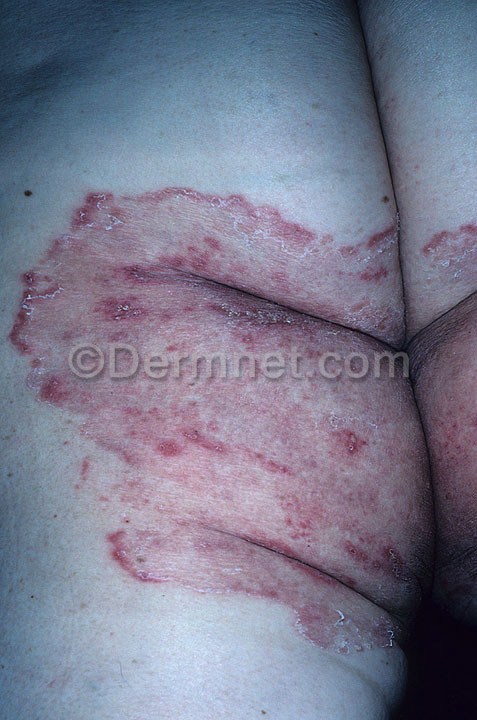
Disease: Tinea Ringworm Candidiasis and other Fungal Infections